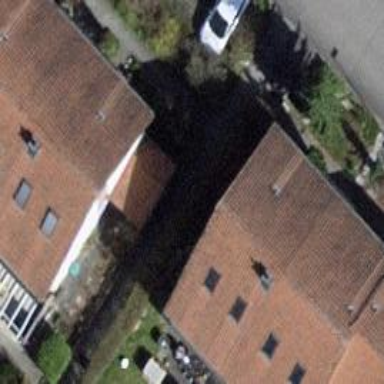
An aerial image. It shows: Terrace building.